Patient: sex M, age 54
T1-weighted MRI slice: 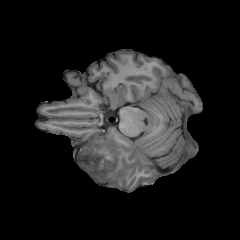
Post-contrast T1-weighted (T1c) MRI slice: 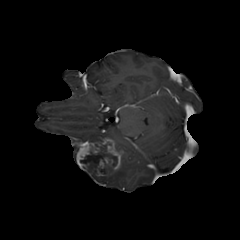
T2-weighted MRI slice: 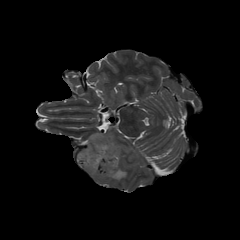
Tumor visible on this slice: yes
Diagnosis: Glioblastoma, IDH-wildtype
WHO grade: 4